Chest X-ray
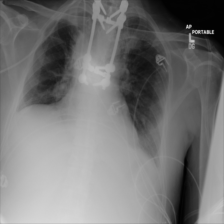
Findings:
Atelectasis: negative
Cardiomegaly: negative
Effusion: negative
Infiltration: negative
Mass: negative
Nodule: negative
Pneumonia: negative
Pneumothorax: negative
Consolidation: negative
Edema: negative
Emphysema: negative
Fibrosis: negative
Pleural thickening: negative
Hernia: negative